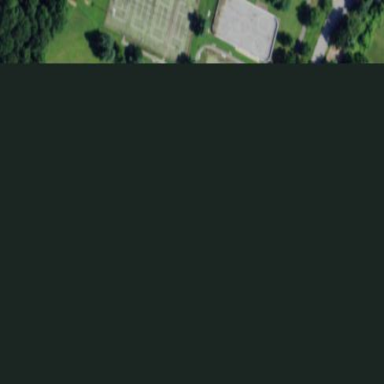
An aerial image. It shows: Recreation ground.